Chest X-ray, AP view. Patient: 47 years old, sex M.
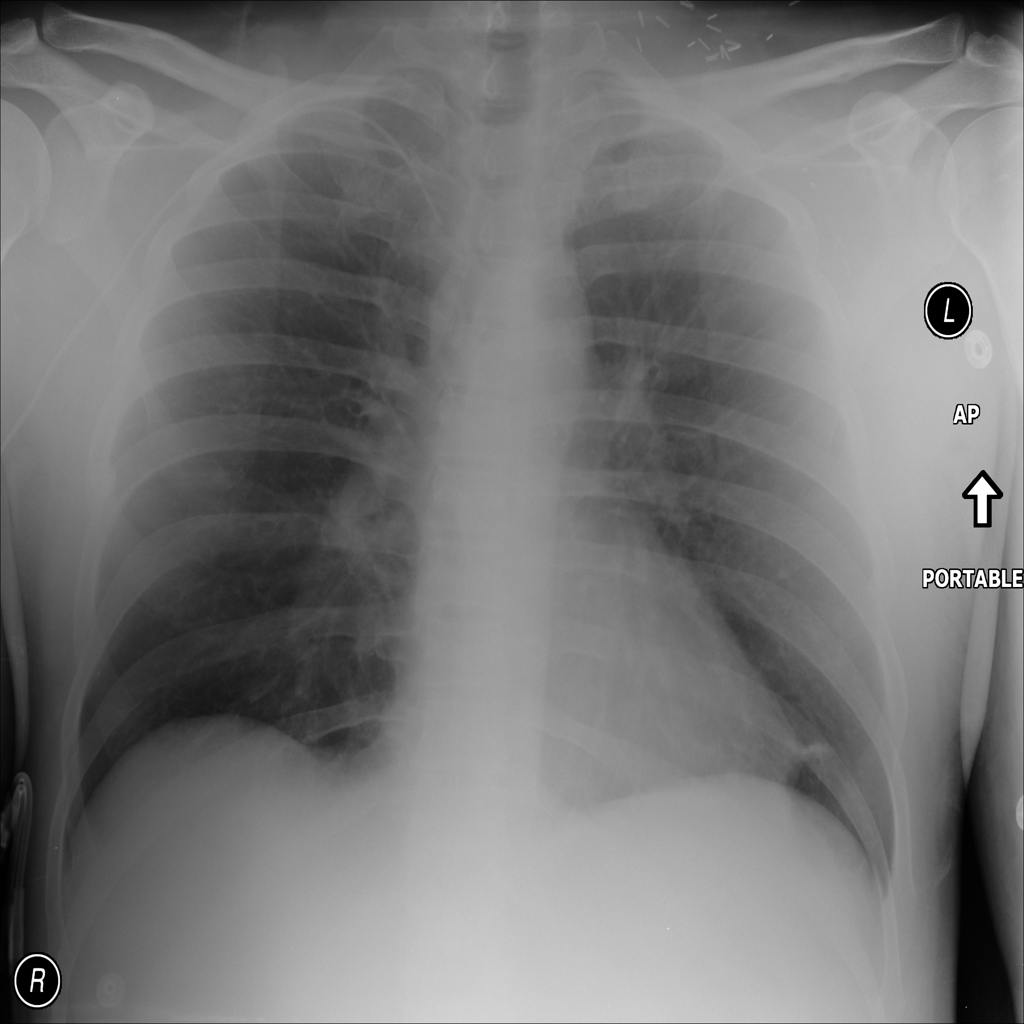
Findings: No Finding